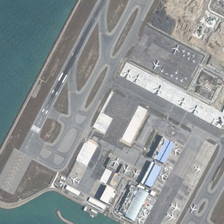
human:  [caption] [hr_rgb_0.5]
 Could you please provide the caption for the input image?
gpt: several planes were parked at the airport .

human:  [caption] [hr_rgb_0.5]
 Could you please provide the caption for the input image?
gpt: the airport was built near the sea .

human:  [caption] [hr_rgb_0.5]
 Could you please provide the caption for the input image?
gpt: several planes were parked at the airport .

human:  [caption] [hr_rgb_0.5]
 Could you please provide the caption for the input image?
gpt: the airport was built near the sea .

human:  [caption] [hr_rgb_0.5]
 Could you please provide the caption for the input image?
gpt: several planes were parked at the airport .